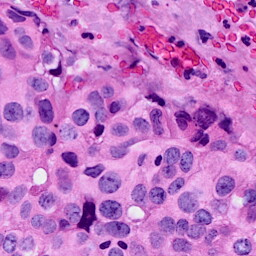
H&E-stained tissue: Breast